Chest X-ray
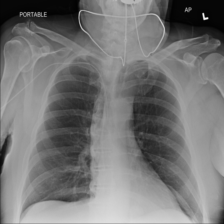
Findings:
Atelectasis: negative
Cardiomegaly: negative
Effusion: negative
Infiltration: negative
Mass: negative
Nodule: negative
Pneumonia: negative
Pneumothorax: negative
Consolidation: negative
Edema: negative
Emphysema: negative
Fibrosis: negative
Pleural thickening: negative
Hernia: negative